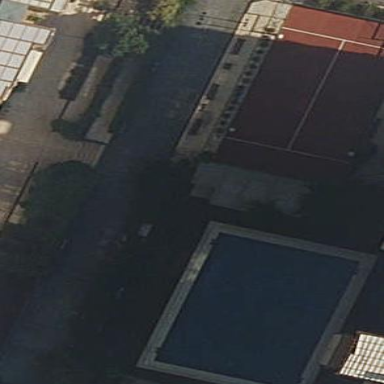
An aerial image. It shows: Swimming pool located in leisure land.